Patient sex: M
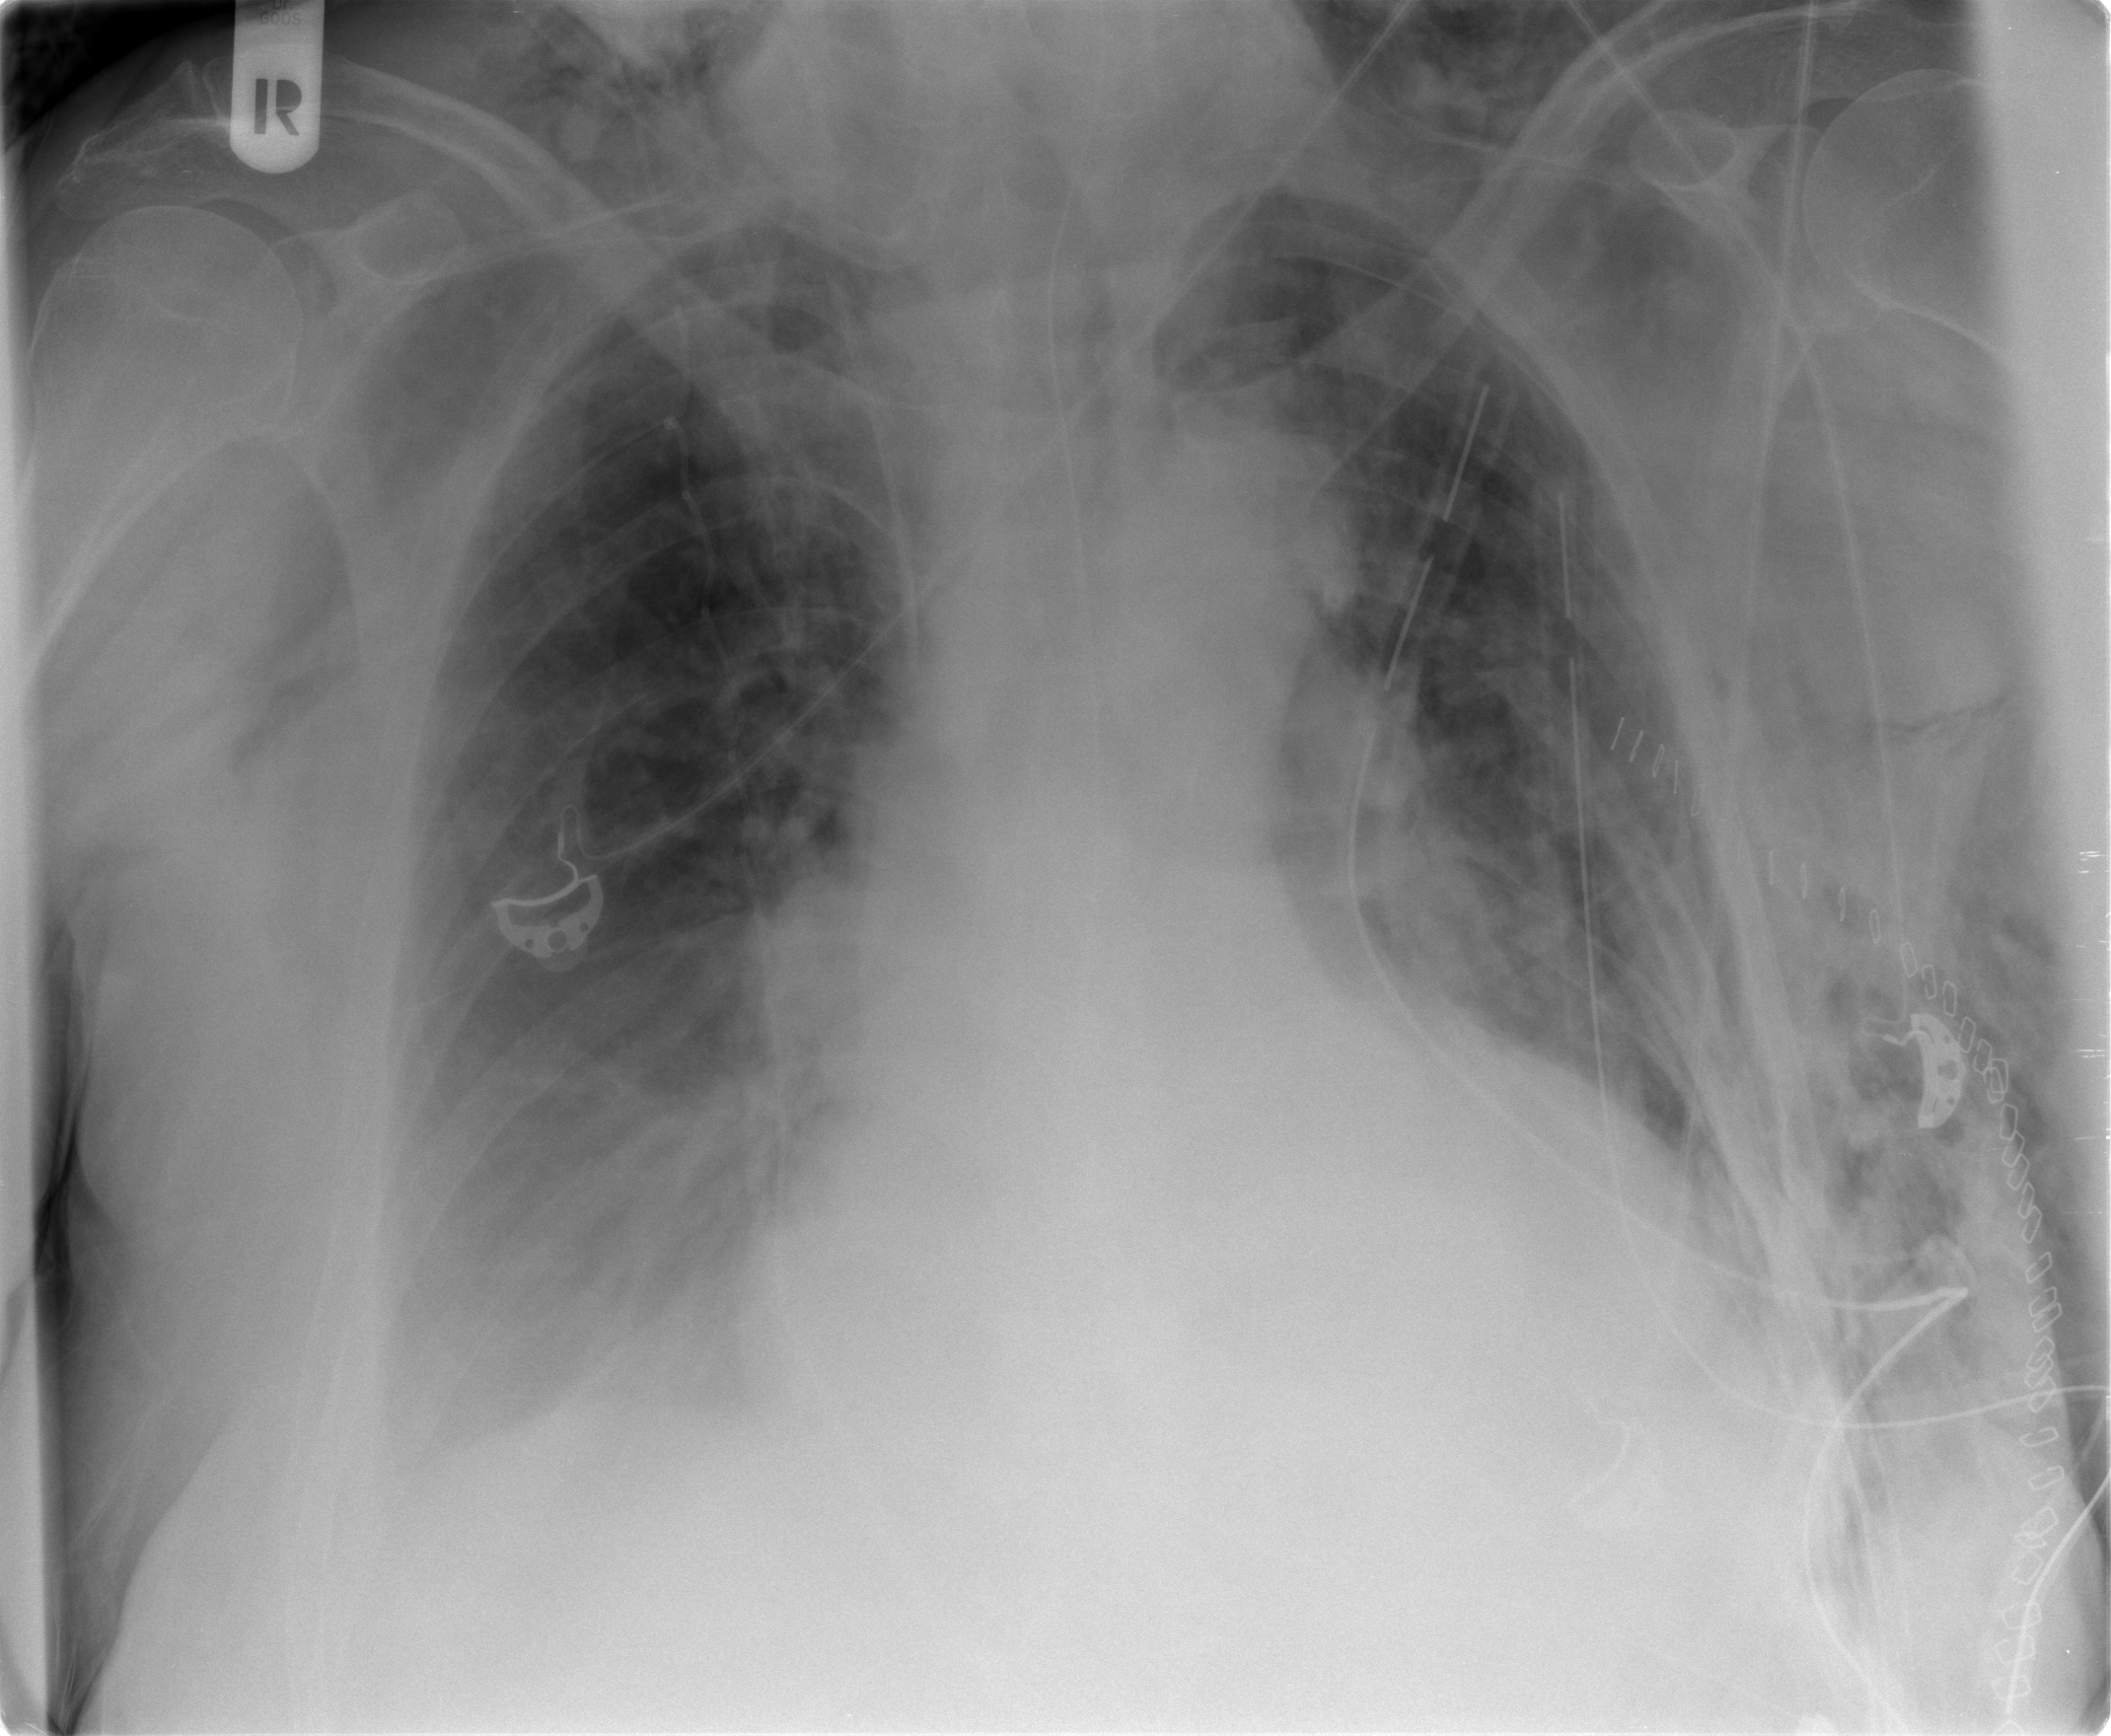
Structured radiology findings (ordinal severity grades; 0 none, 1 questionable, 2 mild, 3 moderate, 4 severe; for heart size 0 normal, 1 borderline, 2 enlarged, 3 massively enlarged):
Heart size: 2
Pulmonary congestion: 2
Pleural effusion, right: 2
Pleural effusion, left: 1
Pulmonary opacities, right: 0
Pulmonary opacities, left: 0
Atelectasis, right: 2
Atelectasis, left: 2